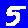
Digit: 5